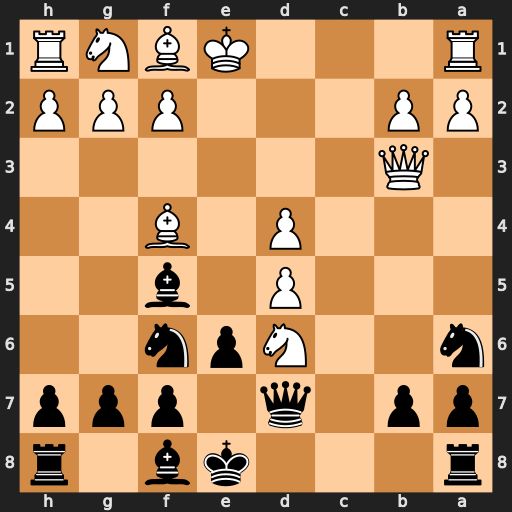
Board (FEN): r3kb1r/pp1q1ppp/n2Npn2/3P1b2/3P1B2/1Q6/PP3PPP/R3KBNR
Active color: b
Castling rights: KQkq
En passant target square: -
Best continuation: Bxd6 Bxd6 Qxd6